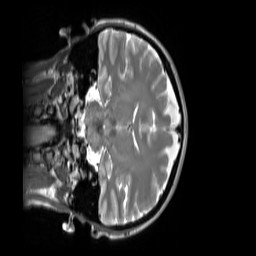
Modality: T2w
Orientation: coronal
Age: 44
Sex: female
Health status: ill
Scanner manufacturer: siemens
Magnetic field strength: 3 T
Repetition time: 2.8 s
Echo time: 0.326 s